Field crop: maize
Growth stage: 2
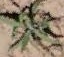
Species: atriplex